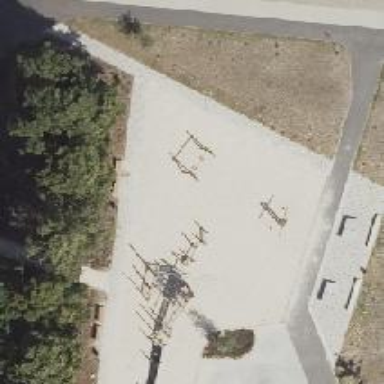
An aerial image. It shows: Playground featuring swings.